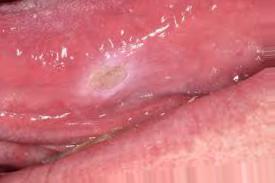
Condition: Mouth Ulcer